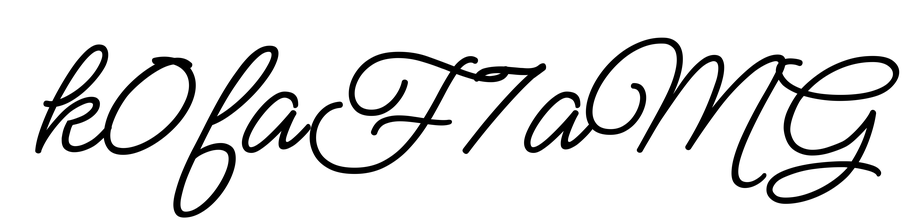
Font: MeowScript-Regular